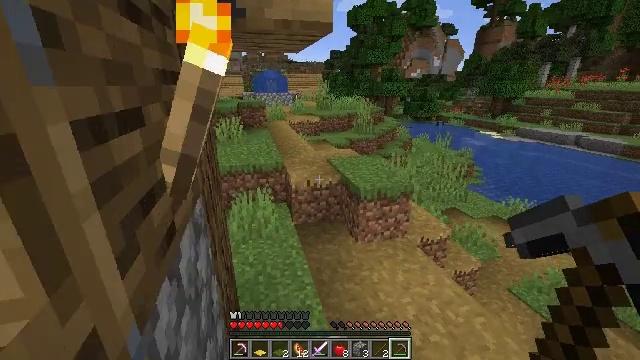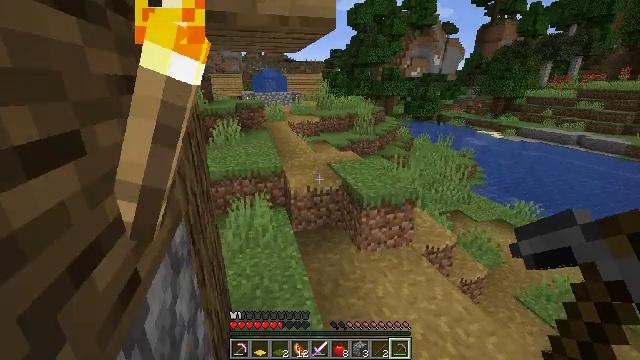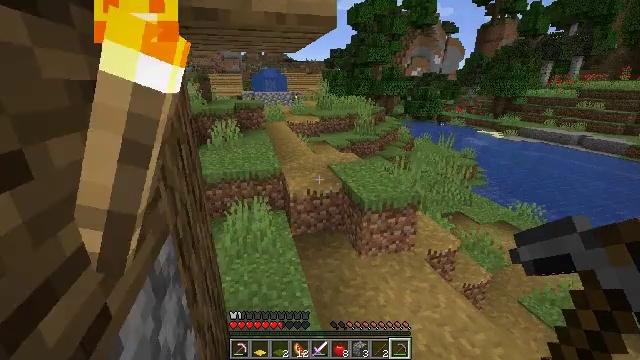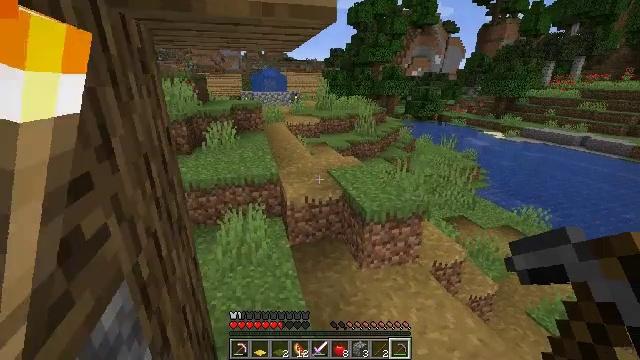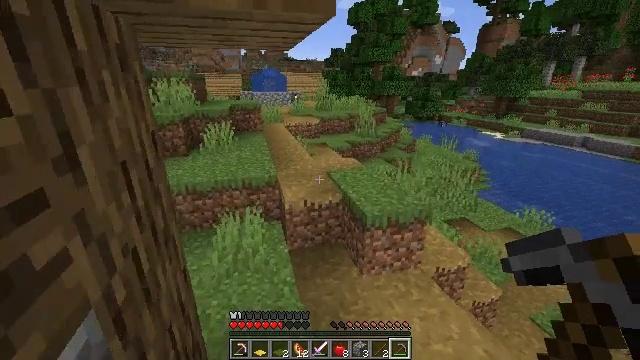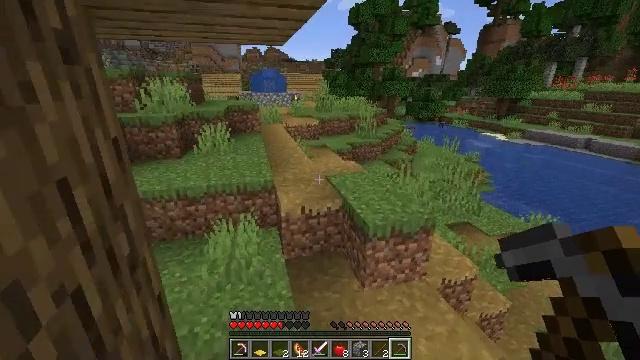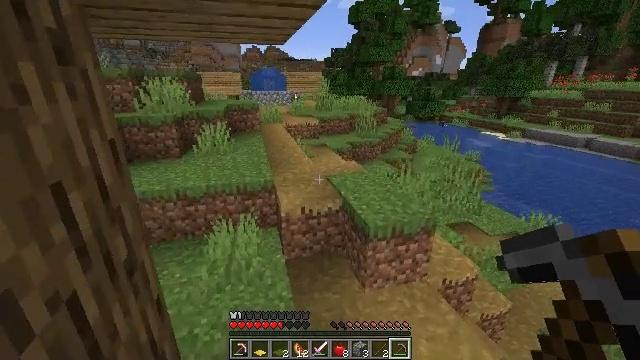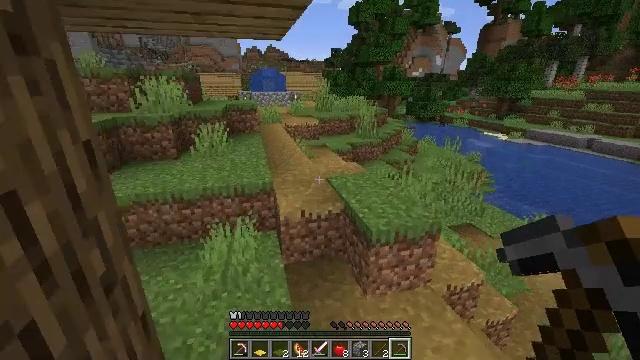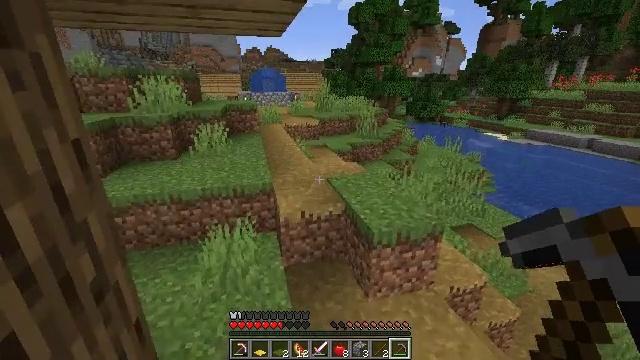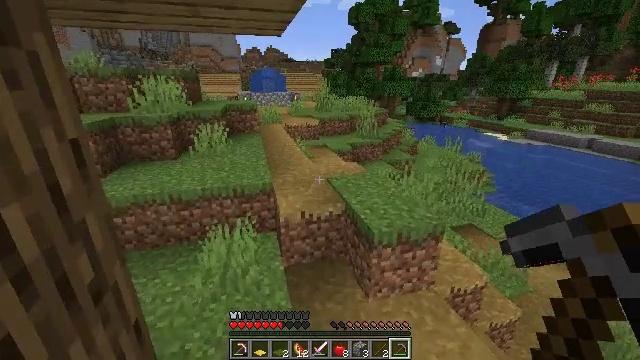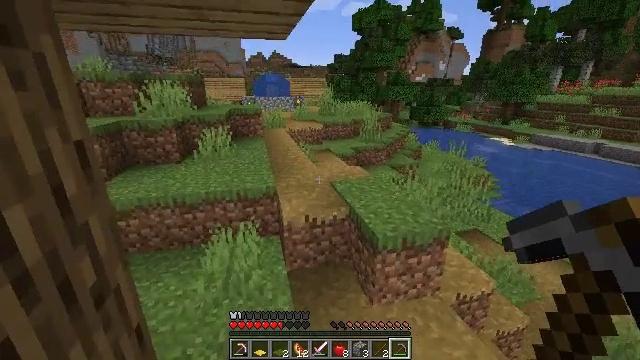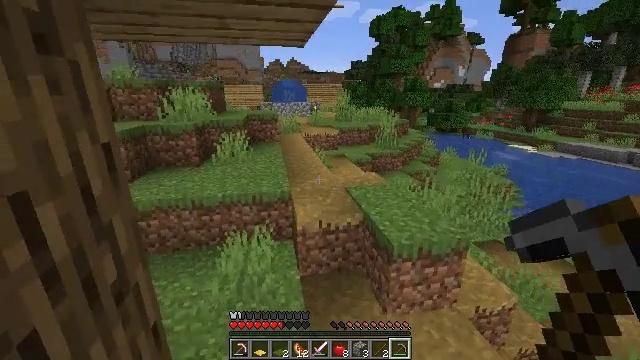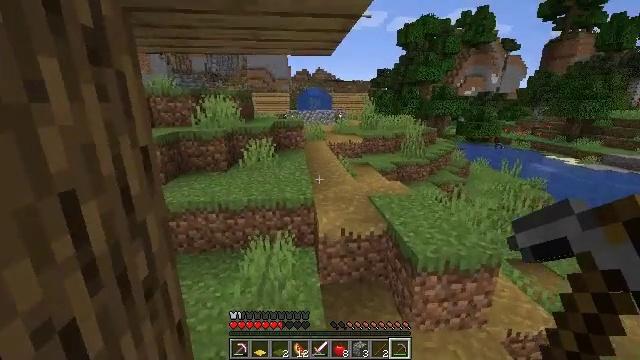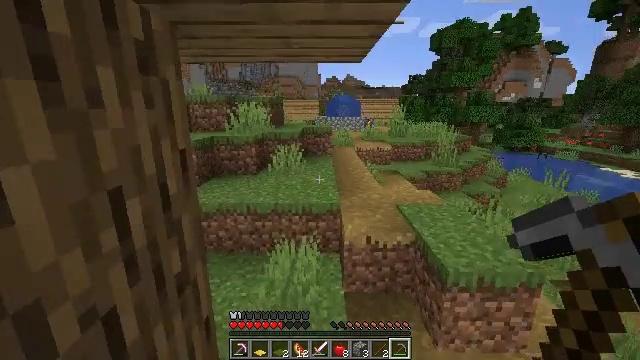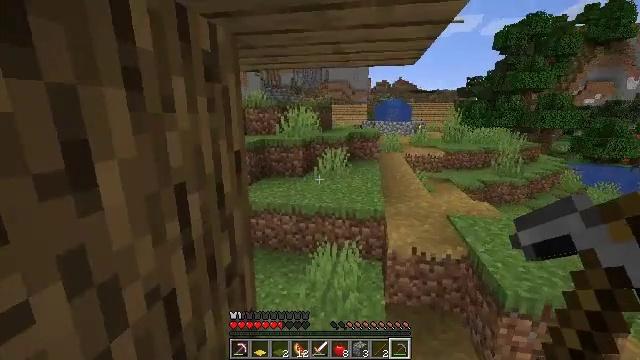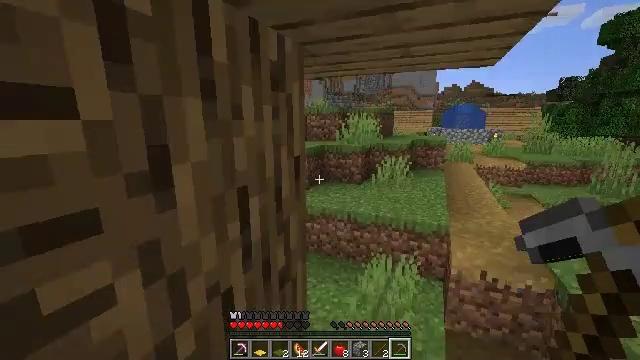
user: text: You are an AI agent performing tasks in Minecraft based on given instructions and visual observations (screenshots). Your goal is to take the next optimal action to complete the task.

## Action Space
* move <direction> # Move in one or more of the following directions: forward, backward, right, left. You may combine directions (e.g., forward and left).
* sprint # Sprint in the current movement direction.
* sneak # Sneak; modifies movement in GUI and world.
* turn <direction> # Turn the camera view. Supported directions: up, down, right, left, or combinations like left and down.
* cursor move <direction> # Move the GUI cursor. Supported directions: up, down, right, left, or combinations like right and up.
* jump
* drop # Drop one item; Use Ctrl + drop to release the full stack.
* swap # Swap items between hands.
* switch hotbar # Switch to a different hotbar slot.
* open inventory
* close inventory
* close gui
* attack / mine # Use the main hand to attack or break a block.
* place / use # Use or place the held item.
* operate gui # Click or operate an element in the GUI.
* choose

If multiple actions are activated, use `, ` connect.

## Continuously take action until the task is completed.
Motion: motion action
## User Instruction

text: Gather oak leaves by attacking.
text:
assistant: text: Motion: move forward
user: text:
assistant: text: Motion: move forward
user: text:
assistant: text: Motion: move forward
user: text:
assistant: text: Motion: move forward
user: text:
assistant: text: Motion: move forward
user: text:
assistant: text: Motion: no_op
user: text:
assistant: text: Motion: no_op
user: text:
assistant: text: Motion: no_op
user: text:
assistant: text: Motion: no_op
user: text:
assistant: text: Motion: no_op
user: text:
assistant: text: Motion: turn left and up
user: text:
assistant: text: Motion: turn left and up
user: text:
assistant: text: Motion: turn left and up
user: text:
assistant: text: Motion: turn left
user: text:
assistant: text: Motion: move forward, turn left and up
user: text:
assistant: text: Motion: move forward, turn left
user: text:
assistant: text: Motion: move forward
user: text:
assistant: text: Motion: move forward and move right
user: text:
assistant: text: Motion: move forward and move right
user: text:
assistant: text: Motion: move forward and move right
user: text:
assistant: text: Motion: move forward and move right
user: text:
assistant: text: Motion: move right
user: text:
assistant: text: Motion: move right
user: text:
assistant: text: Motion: move forward and move right
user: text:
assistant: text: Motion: move forward and move right
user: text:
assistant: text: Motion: move forward and move right
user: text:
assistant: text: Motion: move forward and move right
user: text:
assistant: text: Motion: move forward and move right
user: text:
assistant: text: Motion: move forward and move right
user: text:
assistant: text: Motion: move forward and move right